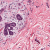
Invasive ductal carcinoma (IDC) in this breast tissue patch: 0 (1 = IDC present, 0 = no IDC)